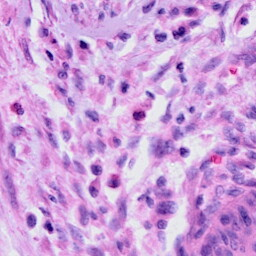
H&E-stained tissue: Cervix